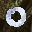
Label: 0